Field crop: maize
Growth stage: 2
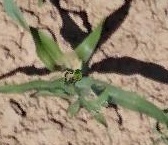
Species: maize